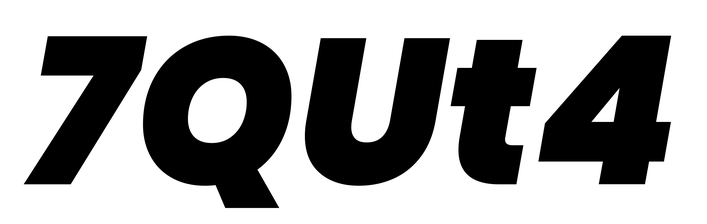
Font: Poppins-BlackItalic